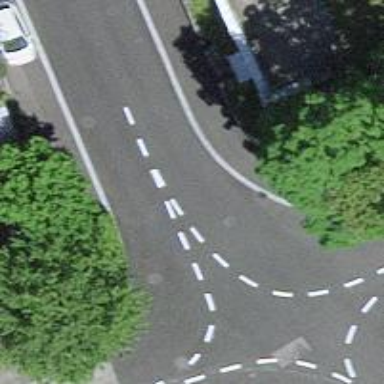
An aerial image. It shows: Bus stop with designated stop position for public transport.